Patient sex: M
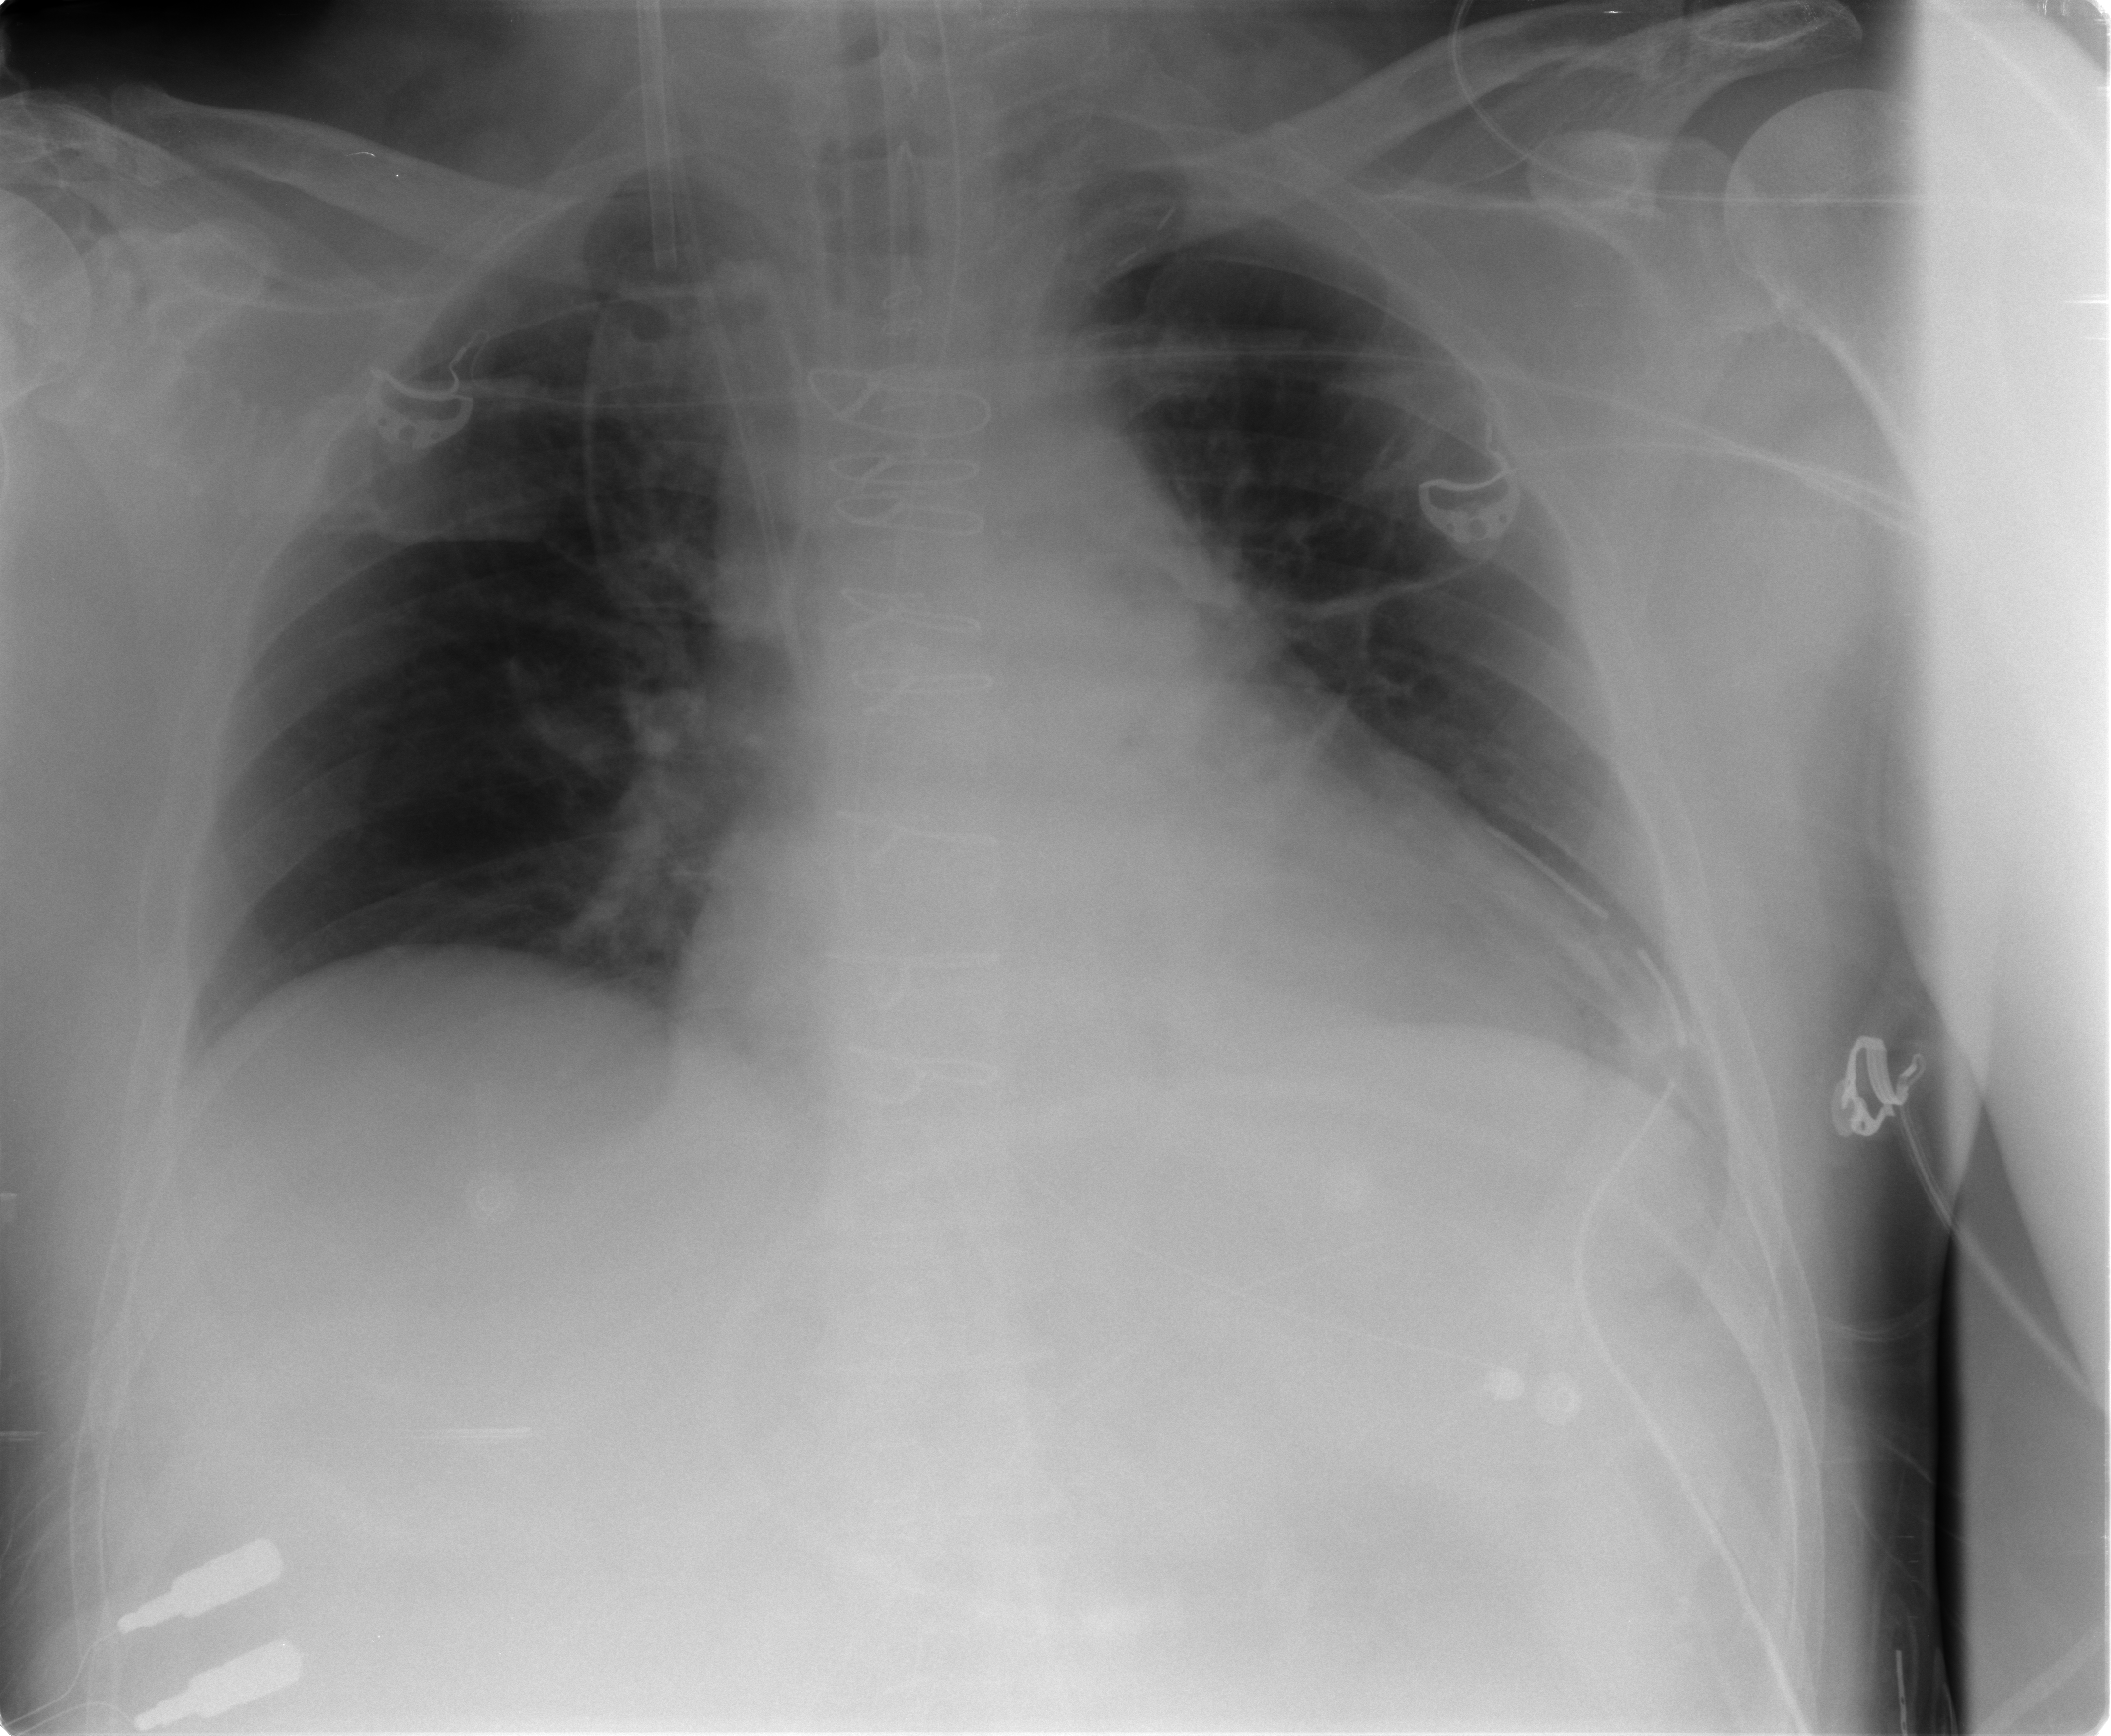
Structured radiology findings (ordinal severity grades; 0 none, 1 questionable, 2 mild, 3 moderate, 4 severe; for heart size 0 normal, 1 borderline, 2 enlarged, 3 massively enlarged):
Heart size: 2
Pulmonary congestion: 2
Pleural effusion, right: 0
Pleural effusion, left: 0
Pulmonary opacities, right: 0
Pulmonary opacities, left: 0
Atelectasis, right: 0
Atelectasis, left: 2